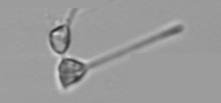
Label: Asterionellopsis_glacialis